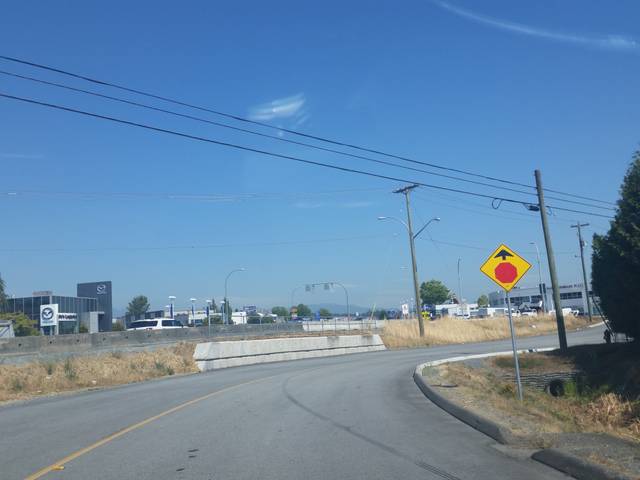
Region: Canada
Coordinates: 49.104, -122.69